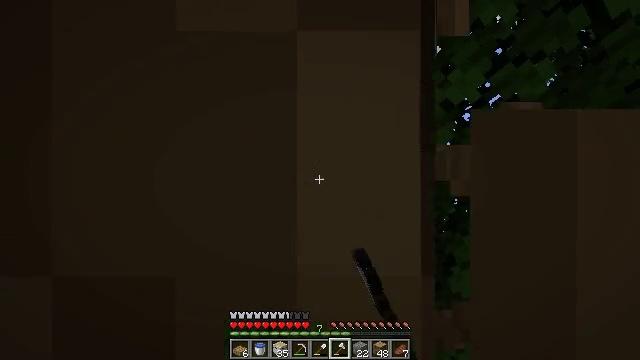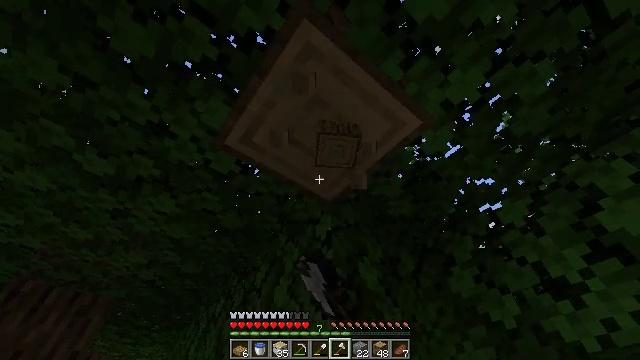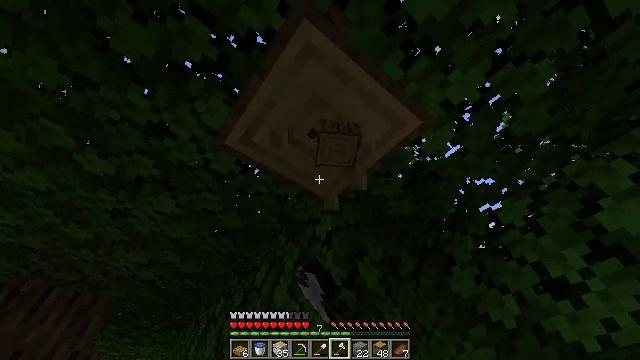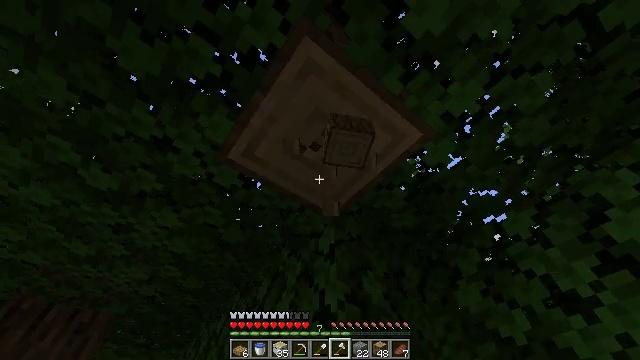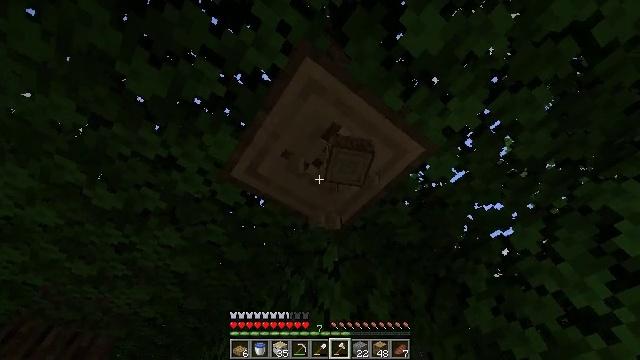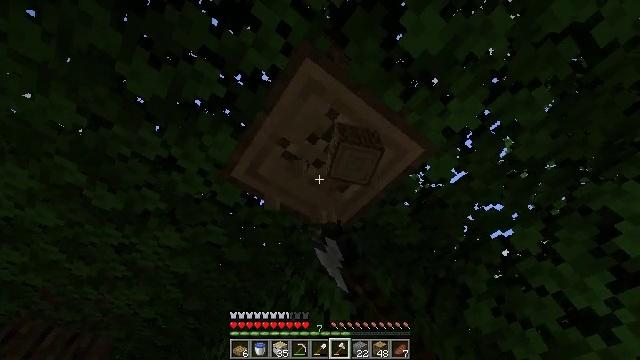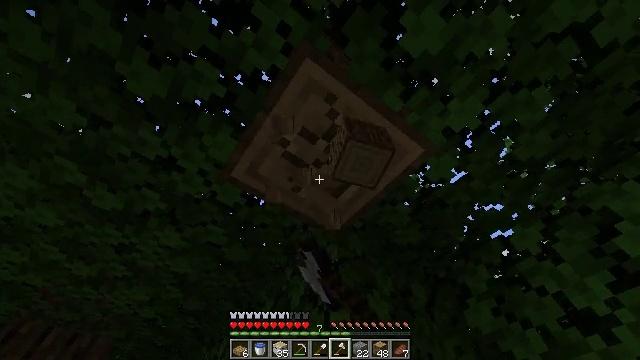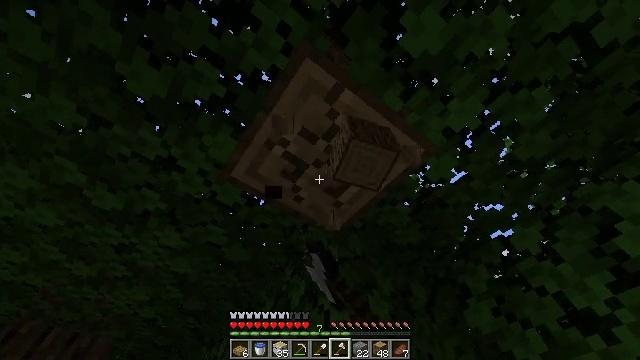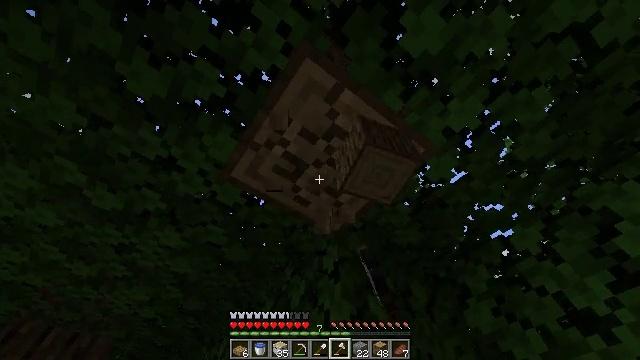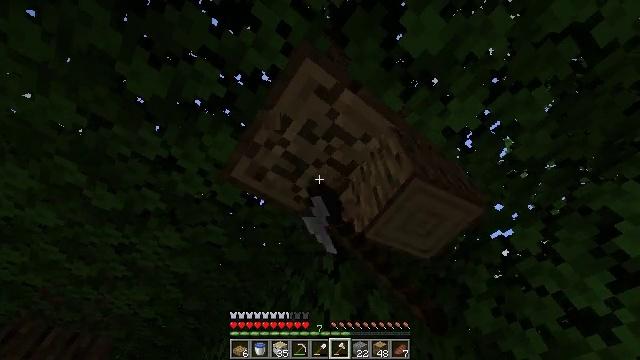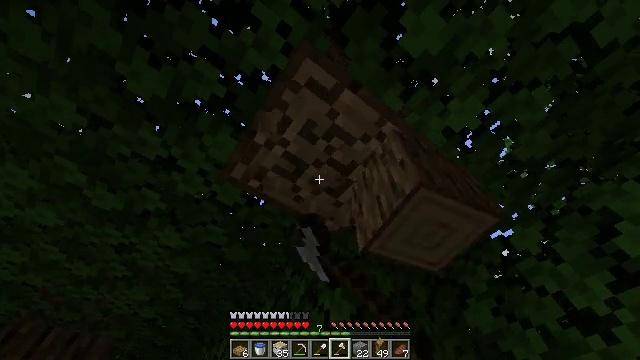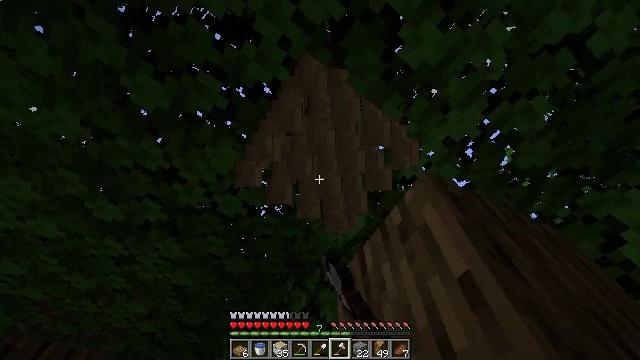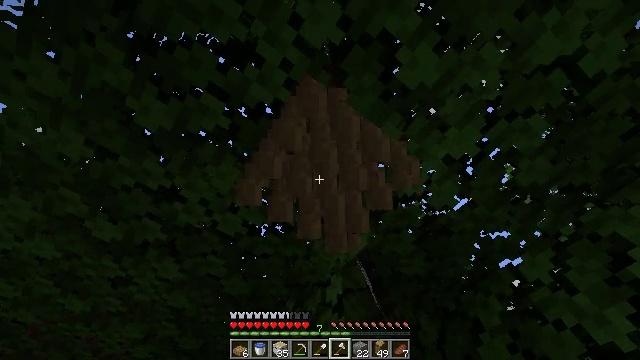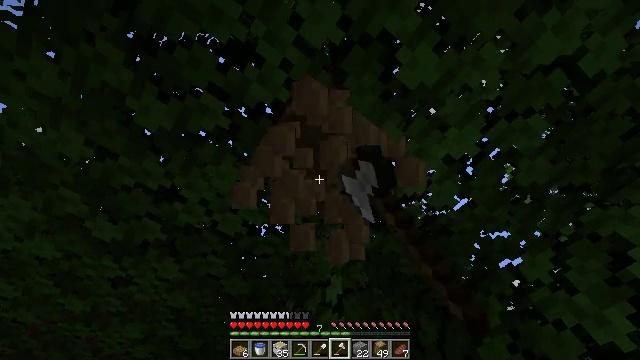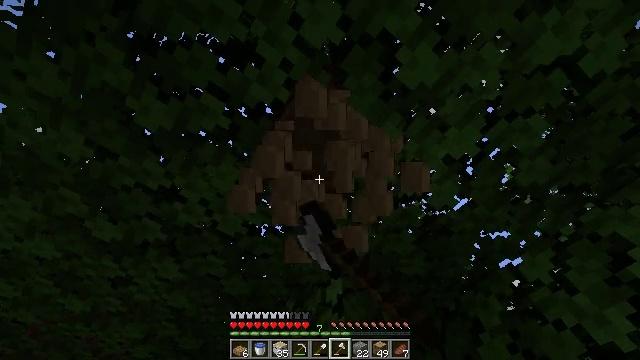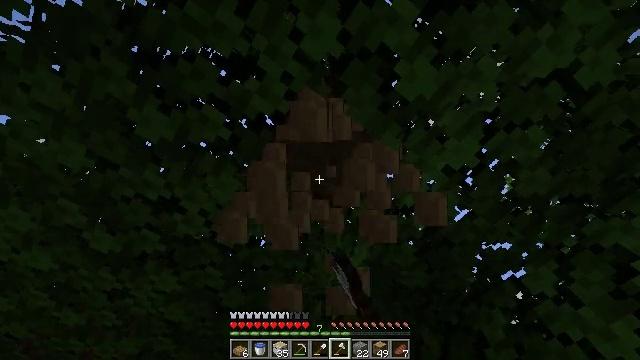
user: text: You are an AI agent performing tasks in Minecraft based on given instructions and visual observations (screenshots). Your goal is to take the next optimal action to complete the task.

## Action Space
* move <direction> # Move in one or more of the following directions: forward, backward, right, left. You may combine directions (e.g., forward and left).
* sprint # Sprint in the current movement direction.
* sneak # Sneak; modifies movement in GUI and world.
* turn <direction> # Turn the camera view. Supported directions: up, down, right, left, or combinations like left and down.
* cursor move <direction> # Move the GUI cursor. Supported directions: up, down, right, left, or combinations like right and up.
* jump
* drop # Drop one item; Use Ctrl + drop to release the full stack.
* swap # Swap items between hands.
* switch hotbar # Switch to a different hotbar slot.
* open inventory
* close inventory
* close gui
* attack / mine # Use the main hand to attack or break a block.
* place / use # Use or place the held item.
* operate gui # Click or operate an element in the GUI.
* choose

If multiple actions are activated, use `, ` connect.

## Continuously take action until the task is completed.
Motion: motion action
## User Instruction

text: Cut down the tree and harvest oak logs.
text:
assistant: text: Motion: attack / mine
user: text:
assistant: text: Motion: attack / mine
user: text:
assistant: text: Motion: turn up, attack / mine
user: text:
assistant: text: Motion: turn left and up, attack / mine
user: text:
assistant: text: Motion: attack / mine
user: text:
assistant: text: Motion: attack / mine
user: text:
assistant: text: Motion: attack / mine
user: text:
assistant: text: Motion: attack / mine
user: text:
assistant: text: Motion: attack / mine
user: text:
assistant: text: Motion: attack / mine
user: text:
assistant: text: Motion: turn up, attack / mine
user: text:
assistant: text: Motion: turn up, attack / mine
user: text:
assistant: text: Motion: attack / mine
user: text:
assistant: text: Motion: attack / mine
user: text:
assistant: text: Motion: turn up, attack / mine
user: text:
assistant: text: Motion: turn up, attack / mine
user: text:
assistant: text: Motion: turn up, attack / mine
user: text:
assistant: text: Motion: attack / mine
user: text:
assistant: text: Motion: attack / mine
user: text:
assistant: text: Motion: attack / mine
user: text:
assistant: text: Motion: attack / mine
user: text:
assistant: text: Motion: attack / mine
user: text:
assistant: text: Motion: attack / mine
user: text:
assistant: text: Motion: attack / mine
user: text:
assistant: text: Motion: attack / mine
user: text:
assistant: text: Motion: attack / mine
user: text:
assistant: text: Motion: attack / mine
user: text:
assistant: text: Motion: attack / mine
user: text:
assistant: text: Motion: attack / mine
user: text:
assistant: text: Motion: attack / mine